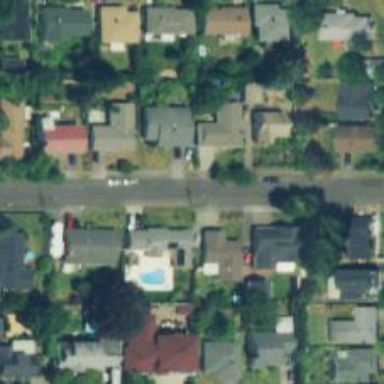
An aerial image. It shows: Residential road with sidewalk on the left side.